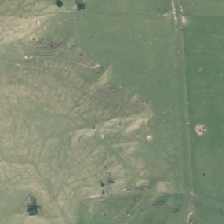
Land cover: grose_broom